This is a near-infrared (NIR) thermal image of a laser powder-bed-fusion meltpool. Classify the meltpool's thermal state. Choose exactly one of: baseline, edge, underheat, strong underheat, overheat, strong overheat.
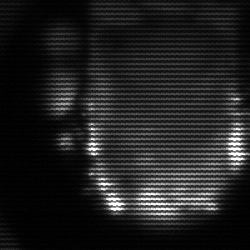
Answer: baseline